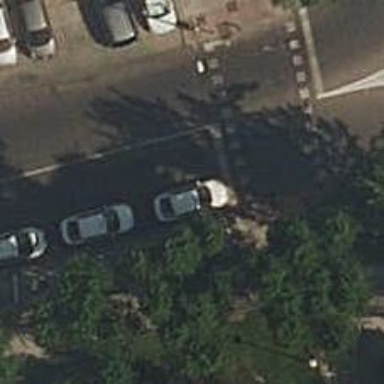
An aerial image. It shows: Taxi stand.